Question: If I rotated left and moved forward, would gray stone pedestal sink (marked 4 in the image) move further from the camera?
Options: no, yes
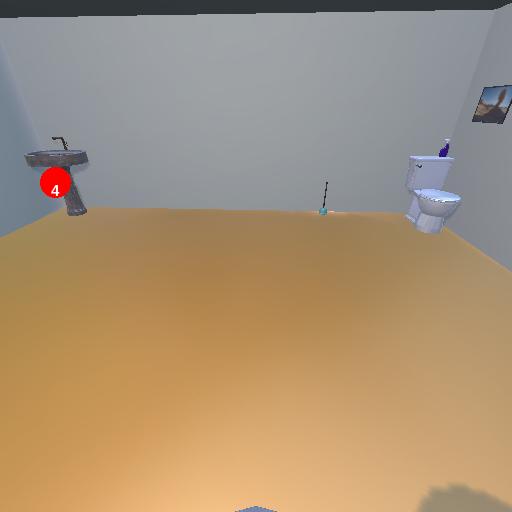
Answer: no